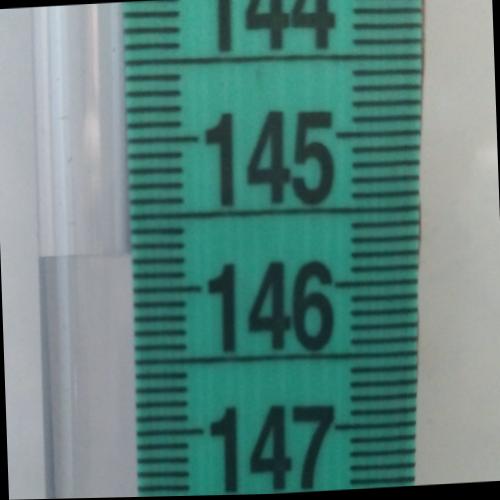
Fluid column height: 145.8 cm